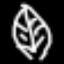
Label: leaf